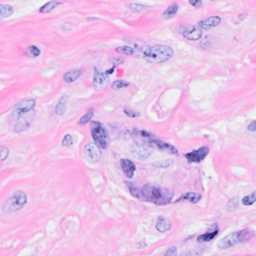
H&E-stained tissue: Breast